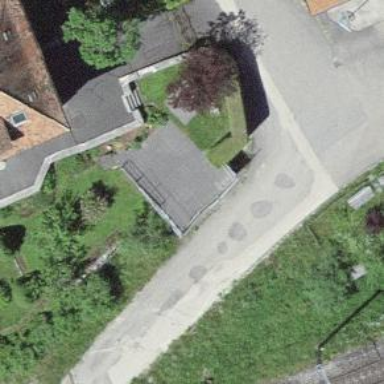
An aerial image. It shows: Garage.